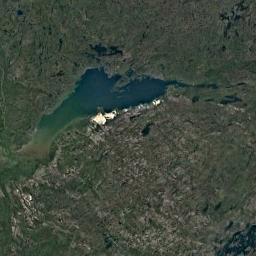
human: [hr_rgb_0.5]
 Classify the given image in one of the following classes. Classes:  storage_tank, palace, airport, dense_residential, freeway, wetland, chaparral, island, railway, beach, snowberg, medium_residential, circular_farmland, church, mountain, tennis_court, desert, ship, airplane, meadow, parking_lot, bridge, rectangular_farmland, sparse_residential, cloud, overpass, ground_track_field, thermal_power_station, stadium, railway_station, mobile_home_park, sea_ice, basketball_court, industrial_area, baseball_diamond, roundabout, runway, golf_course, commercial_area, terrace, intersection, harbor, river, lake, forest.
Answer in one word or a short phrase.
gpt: lake